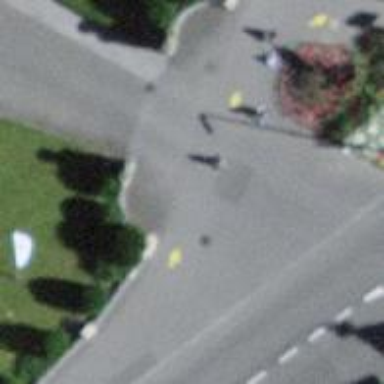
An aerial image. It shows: Unmarked road crossing.